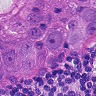
Metastatic tissue present: yes